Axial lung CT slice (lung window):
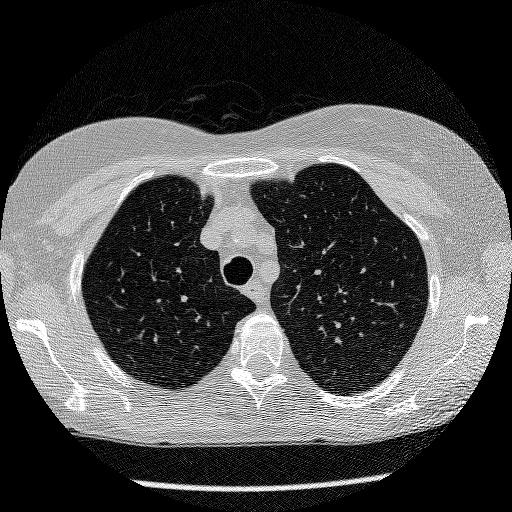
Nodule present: no